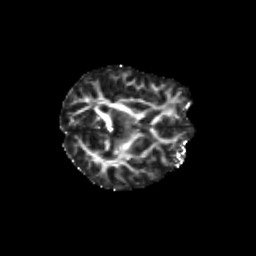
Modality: FA
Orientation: axial
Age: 9
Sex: female
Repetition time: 9.512 s
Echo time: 0.089 s